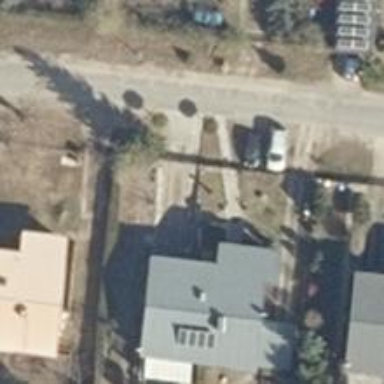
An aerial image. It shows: Driveway.